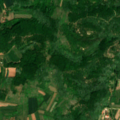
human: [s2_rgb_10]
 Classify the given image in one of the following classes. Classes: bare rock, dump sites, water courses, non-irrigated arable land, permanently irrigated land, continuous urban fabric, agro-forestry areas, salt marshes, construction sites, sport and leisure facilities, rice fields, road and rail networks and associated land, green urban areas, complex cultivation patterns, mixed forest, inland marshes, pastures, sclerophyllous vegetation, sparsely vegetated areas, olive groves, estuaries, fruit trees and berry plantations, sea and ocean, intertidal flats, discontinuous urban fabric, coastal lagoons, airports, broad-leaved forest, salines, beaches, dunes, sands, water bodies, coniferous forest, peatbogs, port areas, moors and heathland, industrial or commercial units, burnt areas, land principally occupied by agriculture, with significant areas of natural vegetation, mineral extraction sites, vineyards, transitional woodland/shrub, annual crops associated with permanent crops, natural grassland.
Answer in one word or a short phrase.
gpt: non-irrigated arable land, complex cultivation patterns, land principally occupied by agriculture, with significant areas of natural vegetation, broad-leaved forest, transitional woodland/shrub